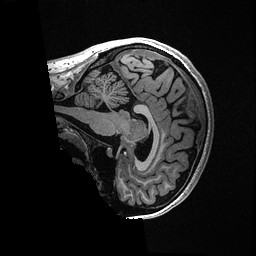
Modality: T1w
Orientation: sagittal
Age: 22
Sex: female
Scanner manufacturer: ge
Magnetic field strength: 3 T
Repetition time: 0.006952 s
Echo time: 0.00292 s